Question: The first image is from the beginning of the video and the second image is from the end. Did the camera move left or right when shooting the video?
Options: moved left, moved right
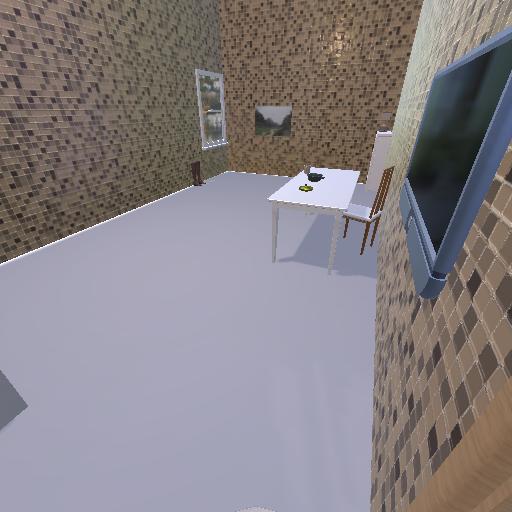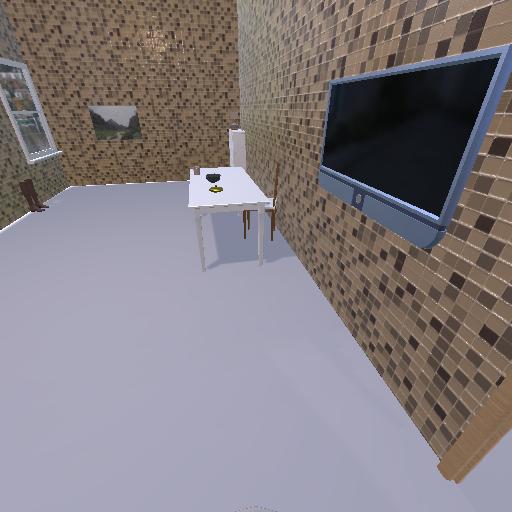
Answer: moved left